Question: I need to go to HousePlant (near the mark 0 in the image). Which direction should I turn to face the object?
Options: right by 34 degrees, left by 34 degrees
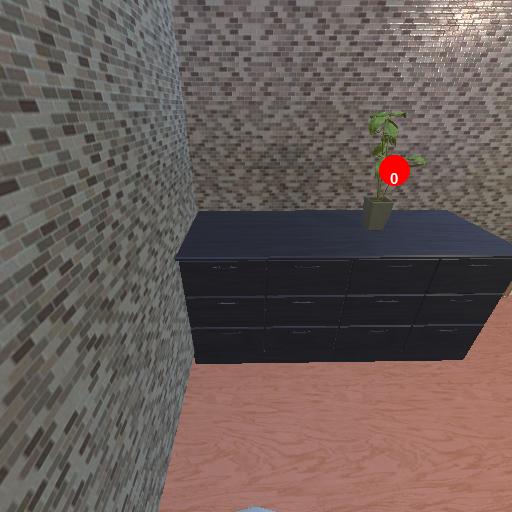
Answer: right by 34 degrees